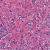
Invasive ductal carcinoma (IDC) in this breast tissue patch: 1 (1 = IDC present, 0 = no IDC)